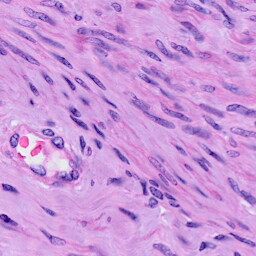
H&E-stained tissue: Cervix